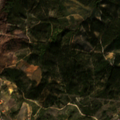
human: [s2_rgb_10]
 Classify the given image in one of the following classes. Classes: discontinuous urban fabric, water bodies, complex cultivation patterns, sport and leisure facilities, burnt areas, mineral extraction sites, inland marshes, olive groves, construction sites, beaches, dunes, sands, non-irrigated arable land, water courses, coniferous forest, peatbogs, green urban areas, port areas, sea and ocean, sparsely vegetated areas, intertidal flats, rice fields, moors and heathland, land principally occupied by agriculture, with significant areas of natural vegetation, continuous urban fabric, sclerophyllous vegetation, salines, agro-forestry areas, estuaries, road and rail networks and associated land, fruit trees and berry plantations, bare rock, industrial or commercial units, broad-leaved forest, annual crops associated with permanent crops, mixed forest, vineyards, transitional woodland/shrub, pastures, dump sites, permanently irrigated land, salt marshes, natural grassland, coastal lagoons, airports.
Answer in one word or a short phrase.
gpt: land principally occupied by agriculture, with significant areas of natural vegetation, broad-leaved forest, transitional woodland/shrub